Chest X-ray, AP view. Patient: 35 years old, sex M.
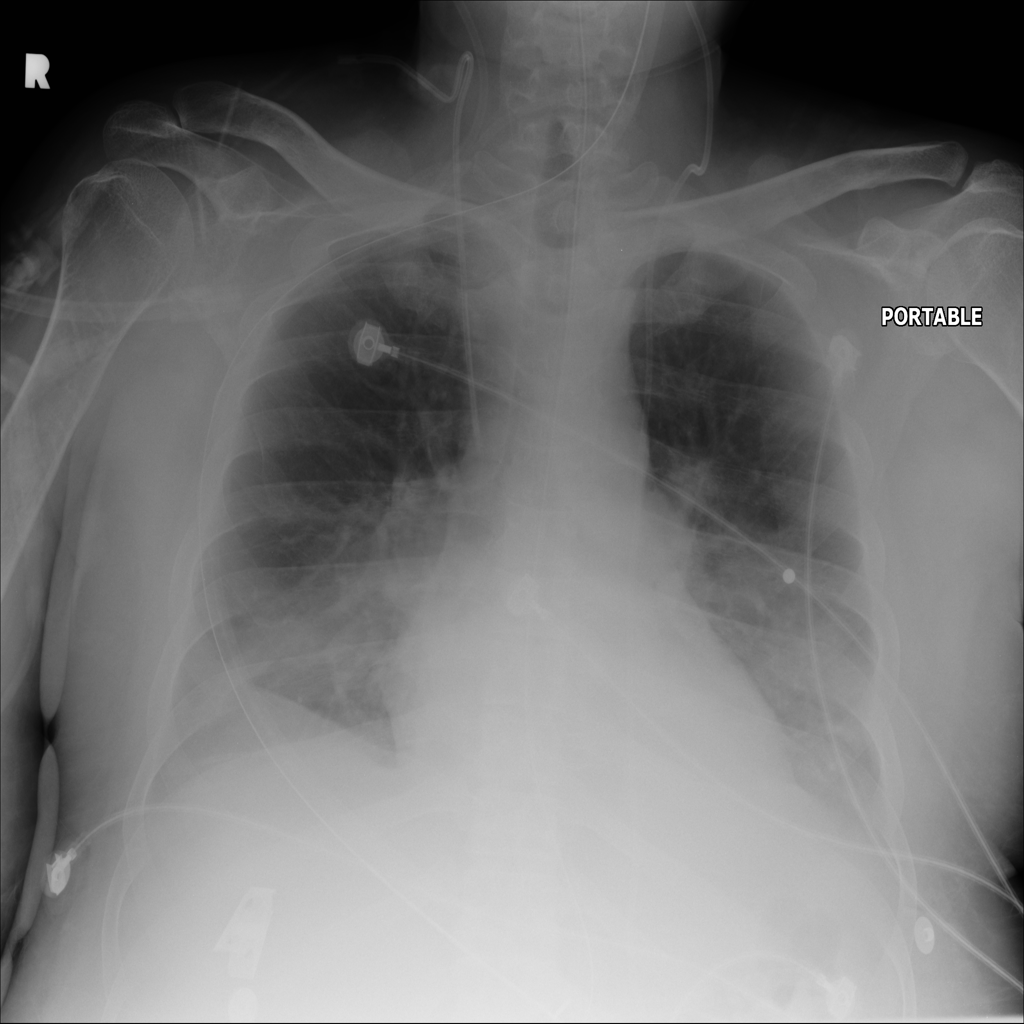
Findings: Effusion